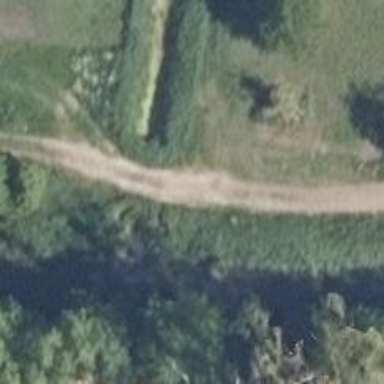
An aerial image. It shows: Track road with bridge. The surface of the road is ground with grade 4 track type.